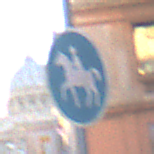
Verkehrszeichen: Reitweg
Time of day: SunriseSunset
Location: Outdoor (Urban)
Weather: Clear
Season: NotSpecified
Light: Natural